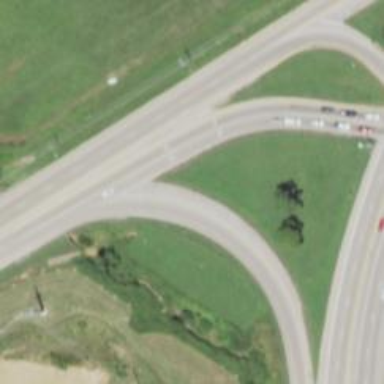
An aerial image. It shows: Primary link highway.